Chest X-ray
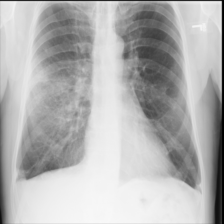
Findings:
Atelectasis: positive
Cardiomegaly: negative
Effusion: positive
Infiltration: positive
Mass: negative
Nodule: negative
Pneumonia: negative
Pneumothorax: negative
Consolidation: negative
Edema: negative
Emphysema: negative
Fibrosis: negative
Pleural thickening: negative
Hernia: negative